Question: I'm super new to famous and intermediate to angular.
since everything is fixed positioning in famous how should I approach creating a scrollable section using famous angular?
<URL>
'''
<fa-app id="app">
<fa-grid-layout fa-options="myGridLayoutOptions">
<fa-modifier ng-repeat="item in list"
fa-size="[100, 100]"
fa-origin="[0.5, 0.5]"
fa-align="[0.5, 0.5]"
fa-rotate-z="item.rotate.get()">
<fa-surface fa-background-color="item.bgColor">
{{item.content}}
</fa-surface>
</fa-modifier>
</fa-grid-layout>
</fa-app>
'''
'''
#app {
position: fixed;
top: 0;
right: 0;
bottom: 0;
left: 0;
}
'''
'''
var Engine = $famous[('famous/core/Engine')];
var Surface = $famous[('famous/core/Surface')];
var Transitionable = $famous['famous/transitions/Transitionable'];
var Easing = $famous['famous/transitions/Easing'];
$scope.myGridLayoutOptions = {
dimensions: [3, 3]
};
$scope.list = [
{content:"hello", bgColor: "#b58900", rotate: new Transitionable(0)},
{content:"world", bgColor: "#cb4b16", rotate: new Transitionable(0)},
{content: "famous", bgColor: "#dc322f", rotate: new Transitionable(0)},
{content: "angular", bgColor: "#d33682", rotate: new Transitionable(0)},
{content: "is", bgColor: "#6c71c4", rotate: new Transitionable(0)},
{content: "cool!", bgColor: "#268bd2", rotate: new Transitionable(0)},
{content: "asd", bgColor: "#d33682", rotate: new Transitionable(0)},
{content: "ass", bgColor: "#6c71c4", rotate: new Transitionable(0)},
{content: "fffs!", bgColor: "#268bd2", rotate: new Transitionable(0)},
{content:"hello", bgColor: "#b58900", rotate: new Transitionable(0)},
{content:"world", bgColor: "#cb4b16", rotate: new Transitionable(0)},
{content: "famous", bgColor: "#dc322f", rotate: new Transitionable(0)},
{content: "angular", bgColor: "#d33682", rotate: new Transitionable(0)},
{content: "is", bgColor: "#6c71c4", rotate: new Transitionable(0)},
{content: "cool!", bgColor: "#268bd2", rotate: new Transitionable(0)},
{content: "asd", bgColor: "#d33682", rotate: new Transitionable(0)},
{content: "ass", bgColor: "#6c71c4", rotate: new Transitionable(0)},
{content: "fffs!", bgColor: "#268bd2", rotate: new Transitionable(0)}
];
$scope.animate = function() {
for (var i = 0; i < $scope.list.length; i++) {
$scope.list[i].rotate.set(Math.PI * 4, {curve: Easing.inOutElastic, duration: 3000 * i})
};
};
$scope.animate();
'''

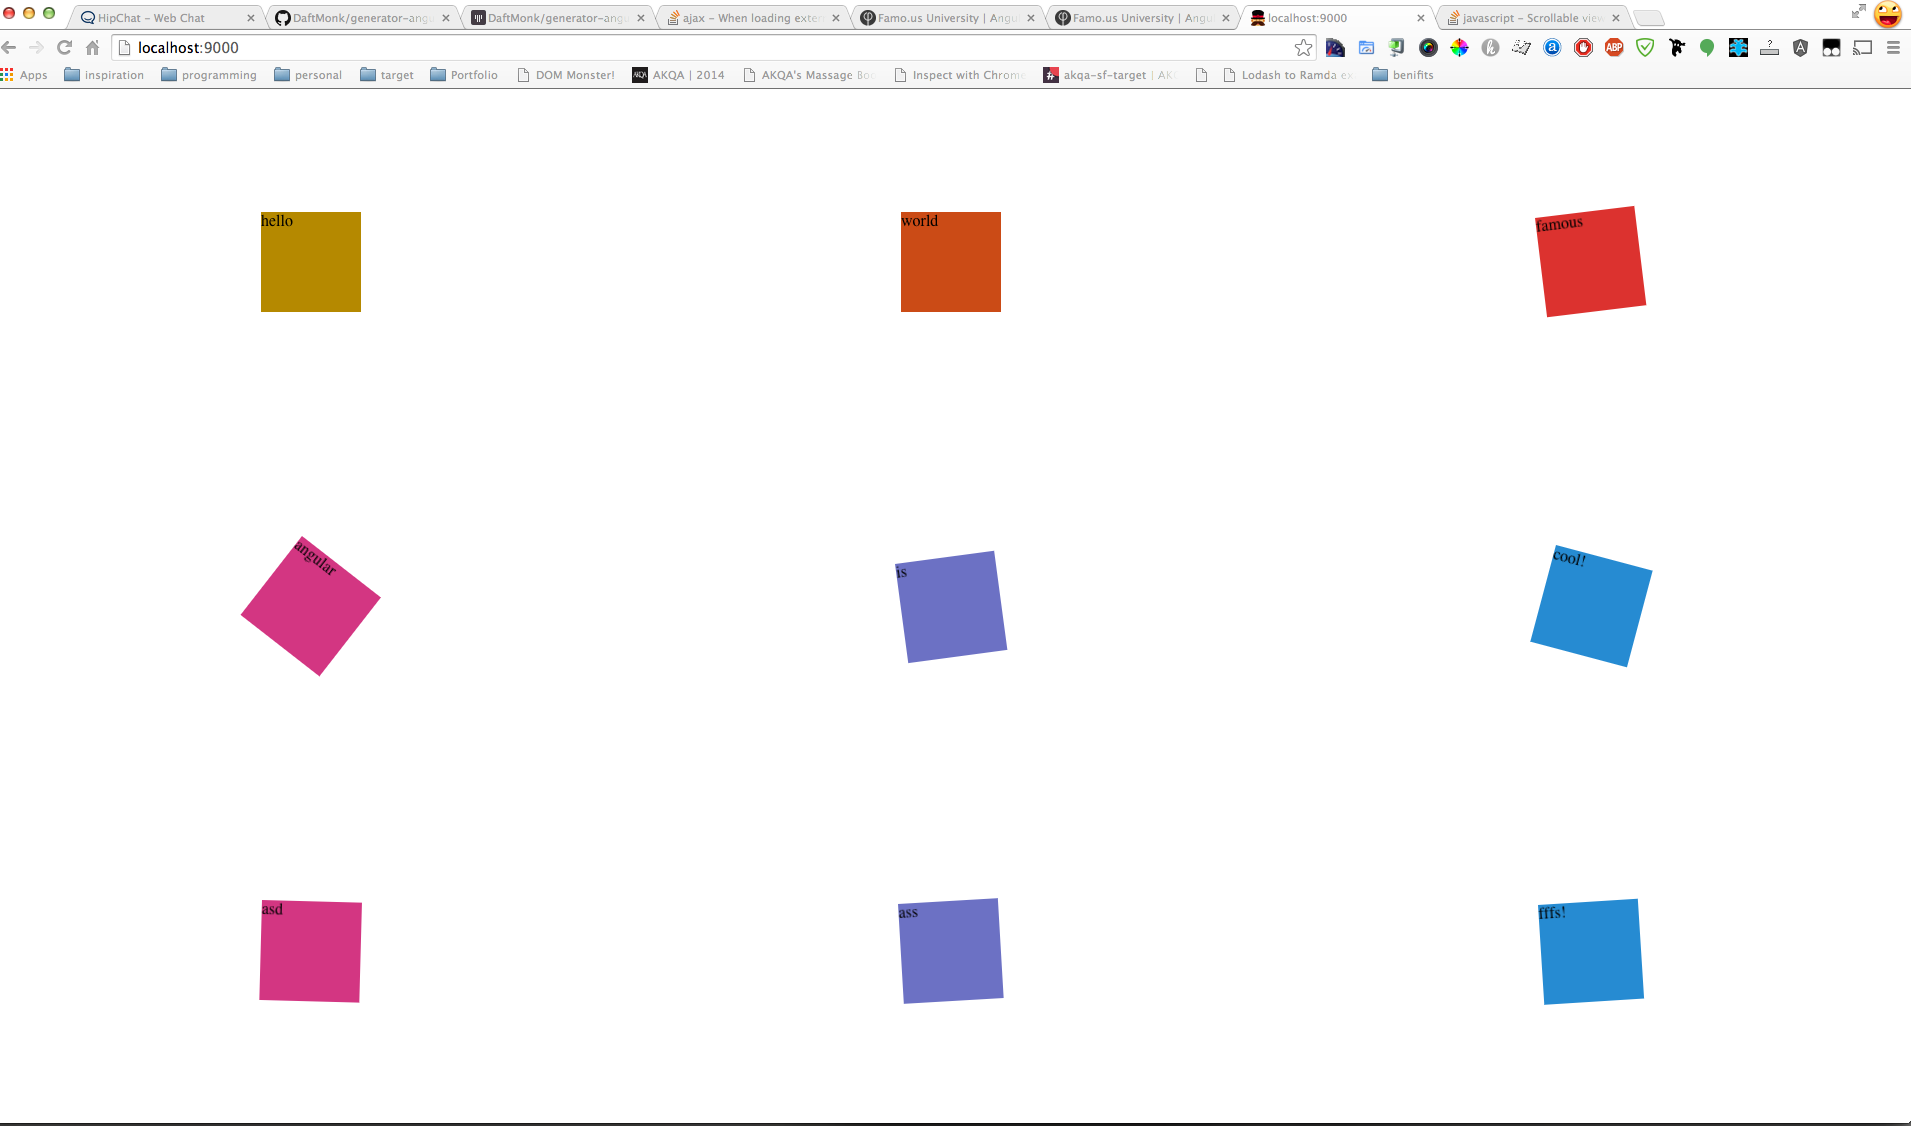
Answer: Ok so after reviewing the demos of famo.us Angular I ran across an example that properly scrolls.
<URL>
How to think about scrolling is different in famo.us than typical html. For what I think is a few reason [memory management, engine loop, etc] there is a directive called 'fa-scroll-view' which will create a scroll event. The task doesnt end there. one must append that event to an element using pipes.
'''
<fa-app ng-controller="PipeCtrl">
<!-- fa-scroll-view receives all events from $scope.myEventHandler, and decides how to handle them -->
<fa-scroll-view fa-pipe-from="myEventHandler">
<fa-view ng-repeat="view in views">
<fa-modifier fa-size="[undefined, 160]">
<!-- All events on fa-surfaces (click, mousewheel) are piped to $scope.myEventHandler -->
<fa-surface fa-background-color="view.color"
fa-pipe-to="myEventHandler">
</fa-surface>
</fa-modifier>
</fa-view>
</fa-scroll-view>
</fa-app>
<script>
angular.module('faPipeExampleApp', ['famous.angular'])
.controller('PipeCtrl', ['$scope', '$famous', function($scope, $famous) {
var EventHandler = $famous['famous/core/EventHandler'];
$scope.views = [{color: 'red'}, {color: 'blue'}, {color: 'green'}, {color: 'yellow'}, {color: 'orange'}];
$scope.myEventHandler = new EventHandler();
}]);
</script>
'''